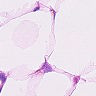
Metastatic tissue present: no